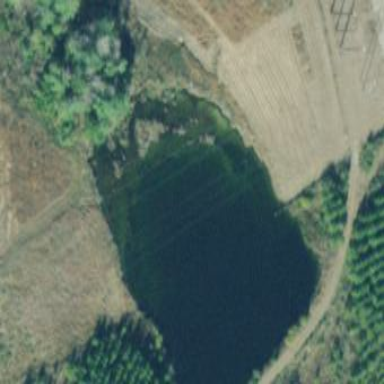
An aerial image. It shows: Reservoir of water.